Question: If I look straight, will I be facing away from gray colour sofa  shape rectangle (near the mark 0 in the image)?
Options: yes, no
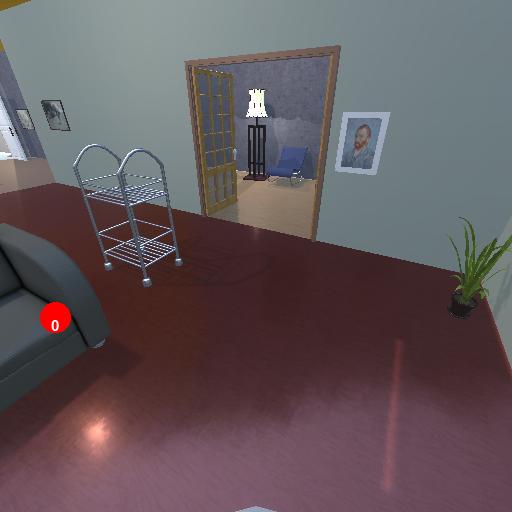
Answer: yes